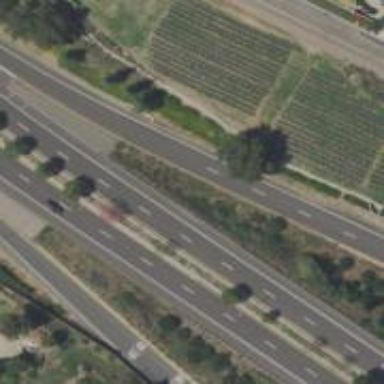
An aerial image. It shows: Asphalt trunk link motorroad.